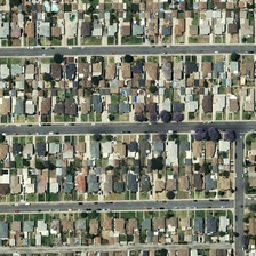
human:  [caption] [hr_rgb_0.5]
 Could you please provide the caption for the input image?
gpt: Very dense residential areas.

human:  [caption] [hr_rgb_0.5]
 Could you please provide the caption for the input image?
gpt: There are green and blue plants around the residential area.

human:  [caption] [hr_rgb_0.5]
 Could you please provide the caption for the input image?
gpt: a very dense residential area.

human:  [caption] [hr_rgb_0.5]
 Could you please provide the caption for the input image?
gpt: Very high density residential area.

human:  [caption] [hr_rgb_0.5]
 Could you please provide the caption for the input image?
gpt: There are green and blu e plants around the residential area.